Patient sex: M
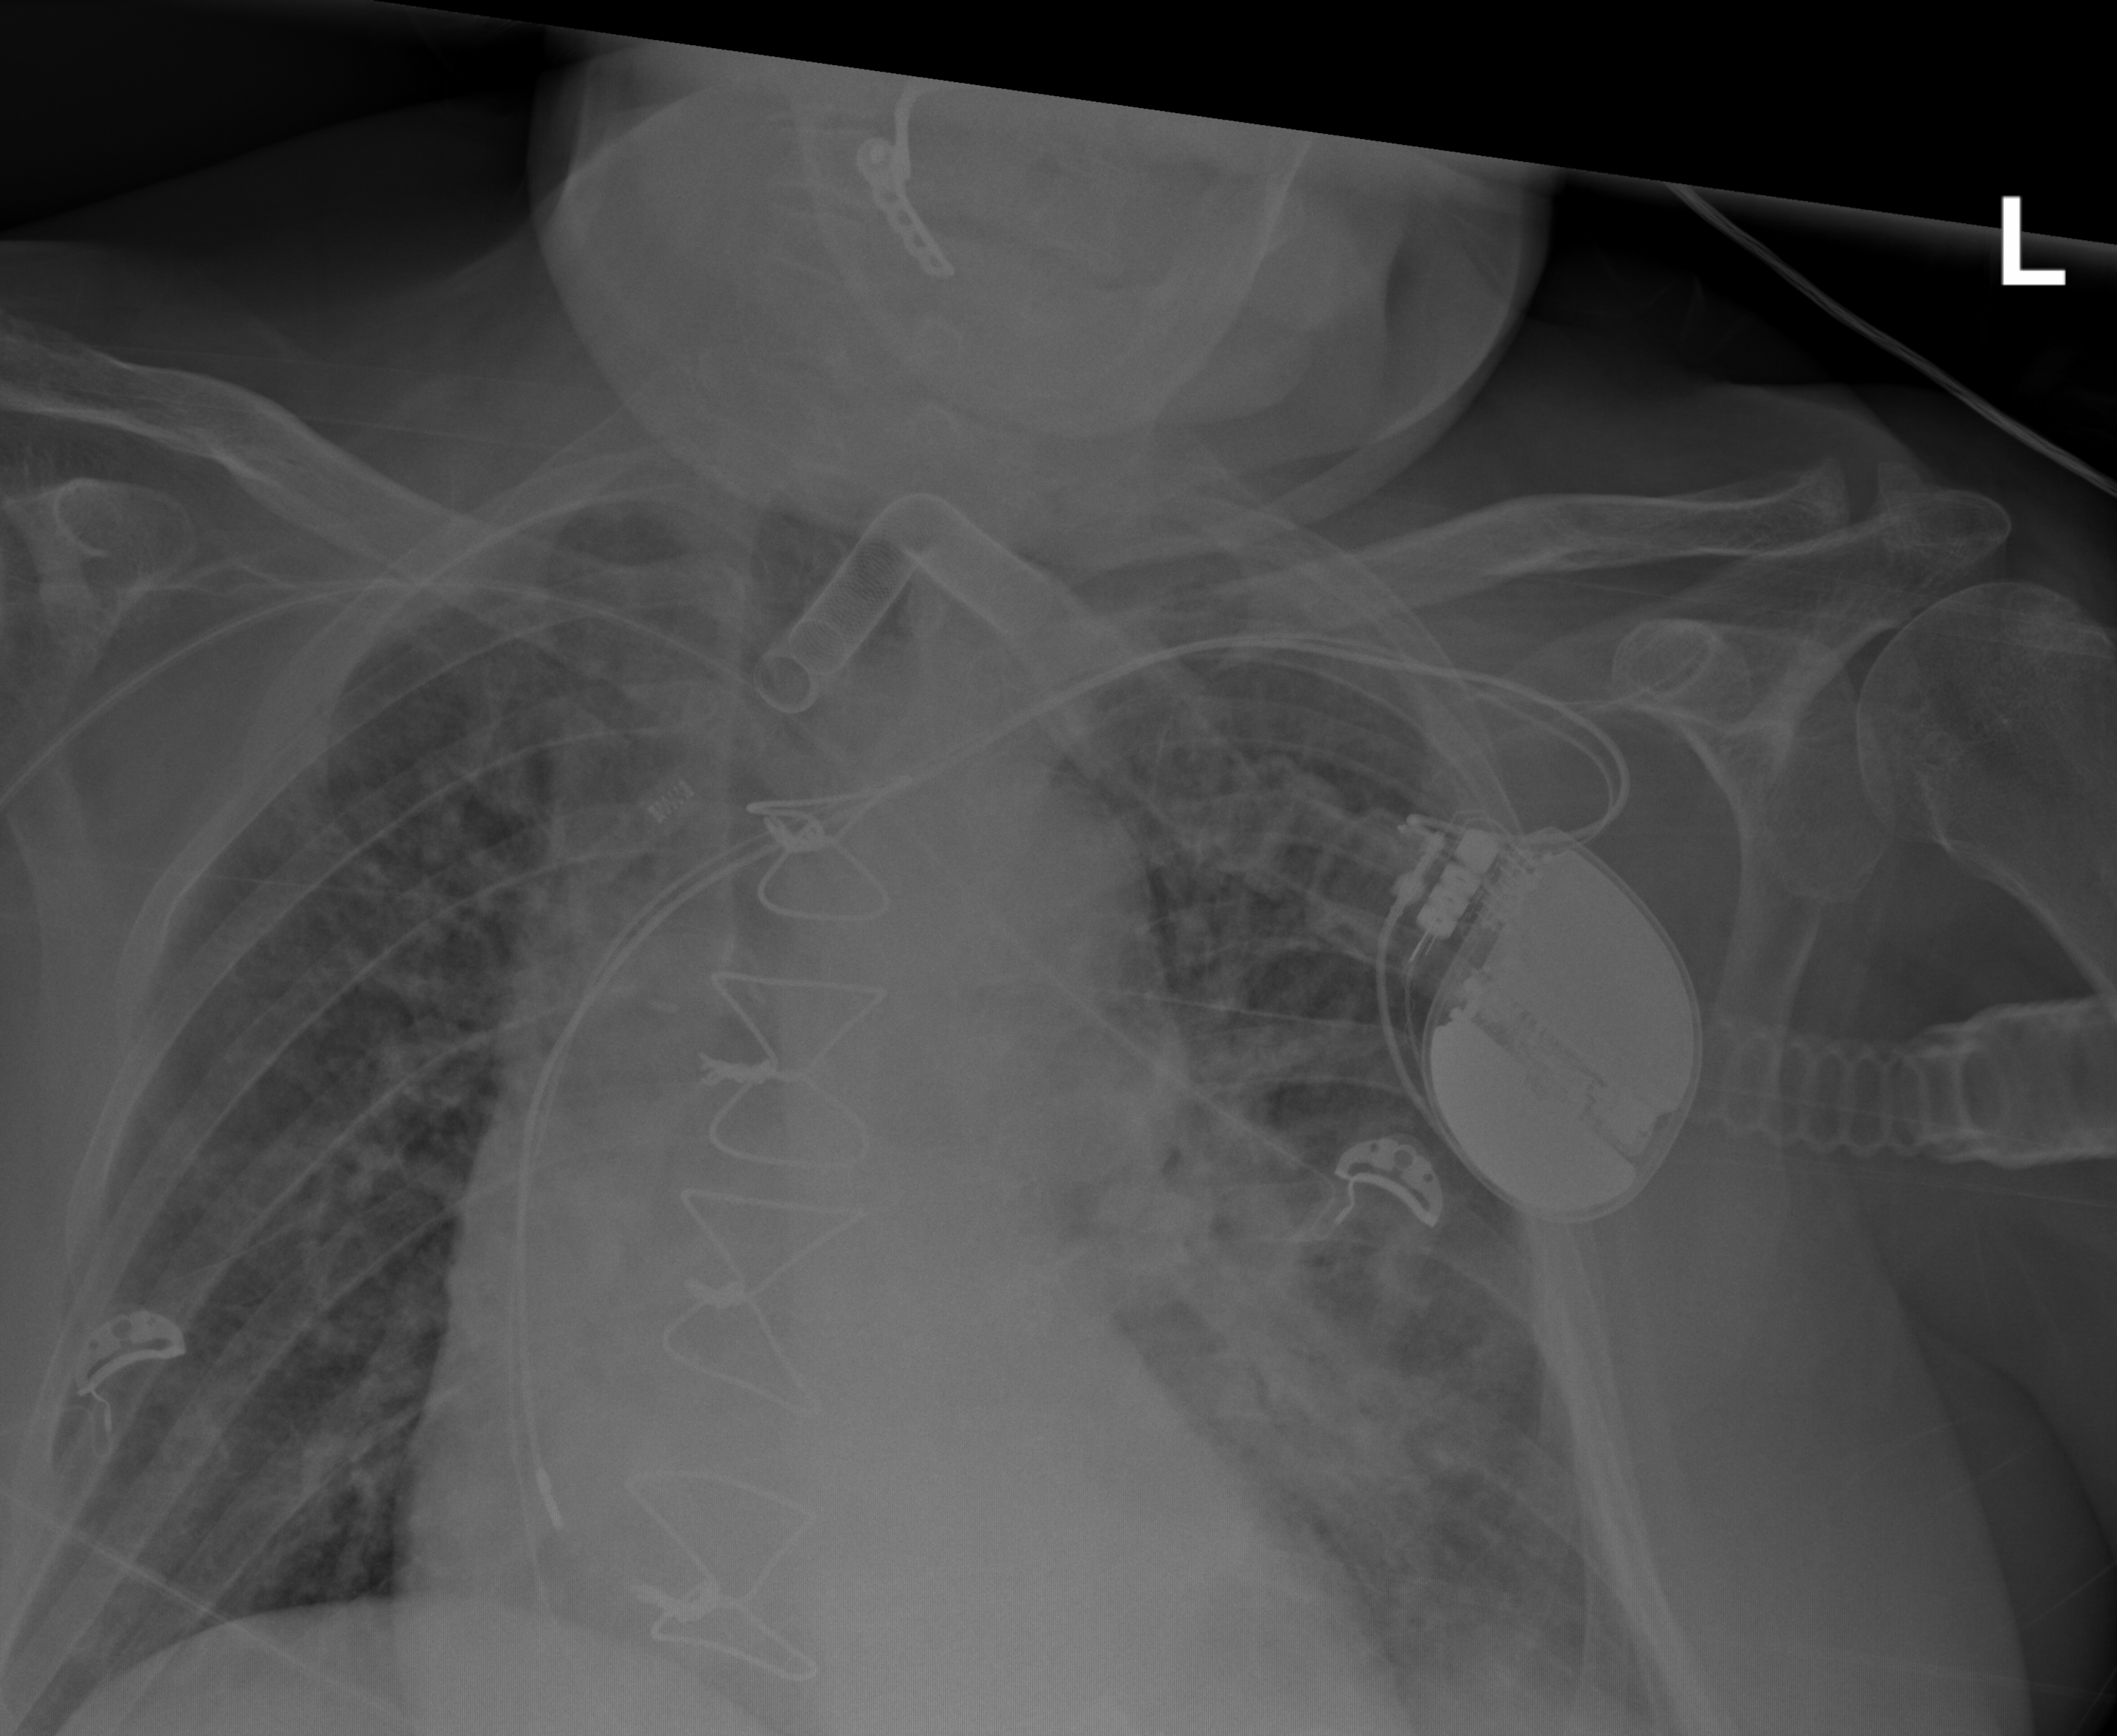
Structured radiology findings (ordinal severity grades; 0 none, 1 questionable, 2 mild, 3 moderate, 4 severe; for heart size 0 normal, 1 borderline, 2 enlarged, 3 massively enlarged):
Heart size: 2
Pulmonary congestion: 3
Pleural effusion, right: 0
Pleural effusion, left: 2
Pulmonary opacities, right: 2
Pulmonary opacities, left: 2
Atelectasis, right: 0
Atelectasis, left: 2